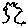
Label: tree